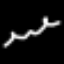
Label: squiggle